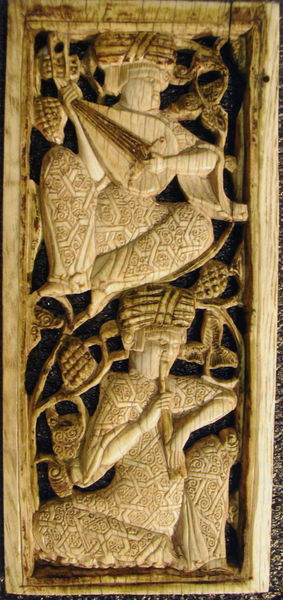
Titel: Elfenbeintafel, fatimidisch, aus Ägypten
Standort: Florenz
Institution: Museo Nazionale del Bargello
Schlagwörter: mann, menschen, sitzen, braun, holz, hut, kleid, marmor, männer, schwarz, muster, ornament, arm, blicke, rahmen, stein, bild, instrument, sitzend, blatt, gitarre, instrumente, musik, musiker, frucht, früchte, ranken, skulptur, trauben, relief, kauern, spieler, zwei, hosen, tafel, wein, spielen, detail, floral, musikinstrument, musizieren, ornamente, verzierung, foto, fotografie, orient, religion, asien, budda, schnitzerei, photo, verziert, flöte, saite, maserung, seiten, weintrauben, laute, mandoline, saiten, saiteninstrument, traube, lyra, eule, indien, turban, leier, miniatur, flöten, verzierungen, geschnitzt, schnitzwerk, turbane, elfenbein, photografie, schneidersitz, detailiert, schnitz, streichinstrument, zitter, musikinstrumente, musikanten, rankenwerk, buddhismus, indisch, musikalisch, seiteninstrument, inder, instrzument, fucht, schnitzeri, chitarra